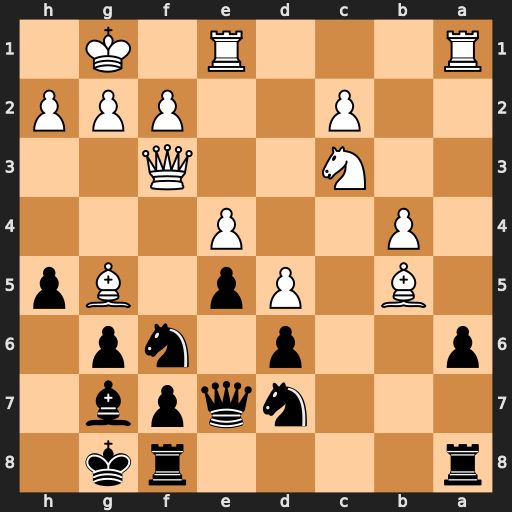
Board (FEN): r4rk1/3nqpb1/p2p1np1/1B1Pp1Bp/1P2P3/2N2Q2/2P2PPP/R3R1K1
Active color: b
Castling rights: -
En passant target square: -
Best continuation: axb5